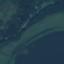
Land use / land cover: River